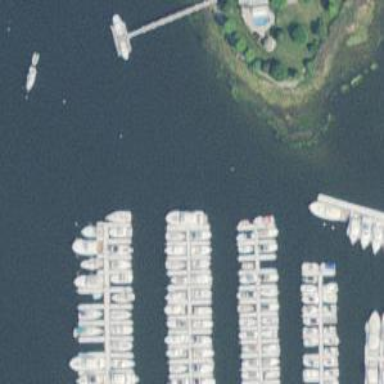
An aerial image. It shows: Man-made pier.